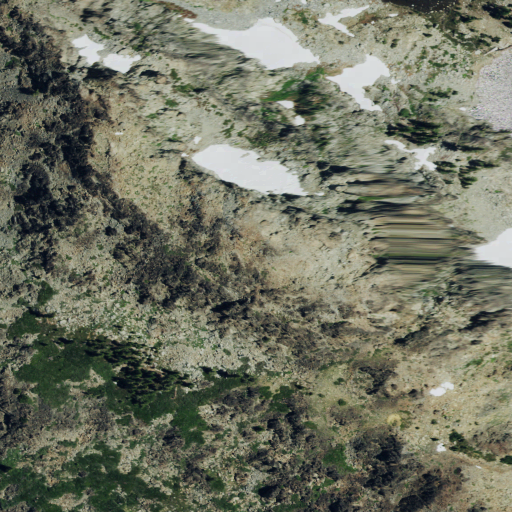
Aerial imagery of mountain in California named English Mountain containing shrub, grassland, barren land, and open water